Question: '''
echo $1 $2 $3 ' -> echo $1 $2 $3'
args=("$@")
echo ${args[0]} ${args[1]} ${args[2]} ' -> args=("$@"); echo ${args[0]} ${args[1]} ${args[2]}'
echo $@ ' -> echo $@'
echo Number of arguments passed: $# ' -> echo Number of arguments passed: $#'
'''
This is suppose to be the output

But I get this instead.
'''
Jasons-MacBook-Pro:bash jasonkim$ bash arguments.sh
-> echo $1 $2 $3
-> args=("$@"); echo ${args[0]} ${args[1]} ${args[2]}
-> echo $@
Number of arguments passed: 0 -> echo Number of arguments passed: $#
'''
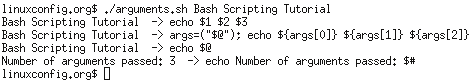
Answer: The problem isn't that you can't, it's that you .
'''
bash arguments.sh Bash Scripting Tutorial
'''